Field crop: maize
Growth stage: 1
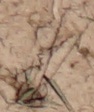
Species: lolium